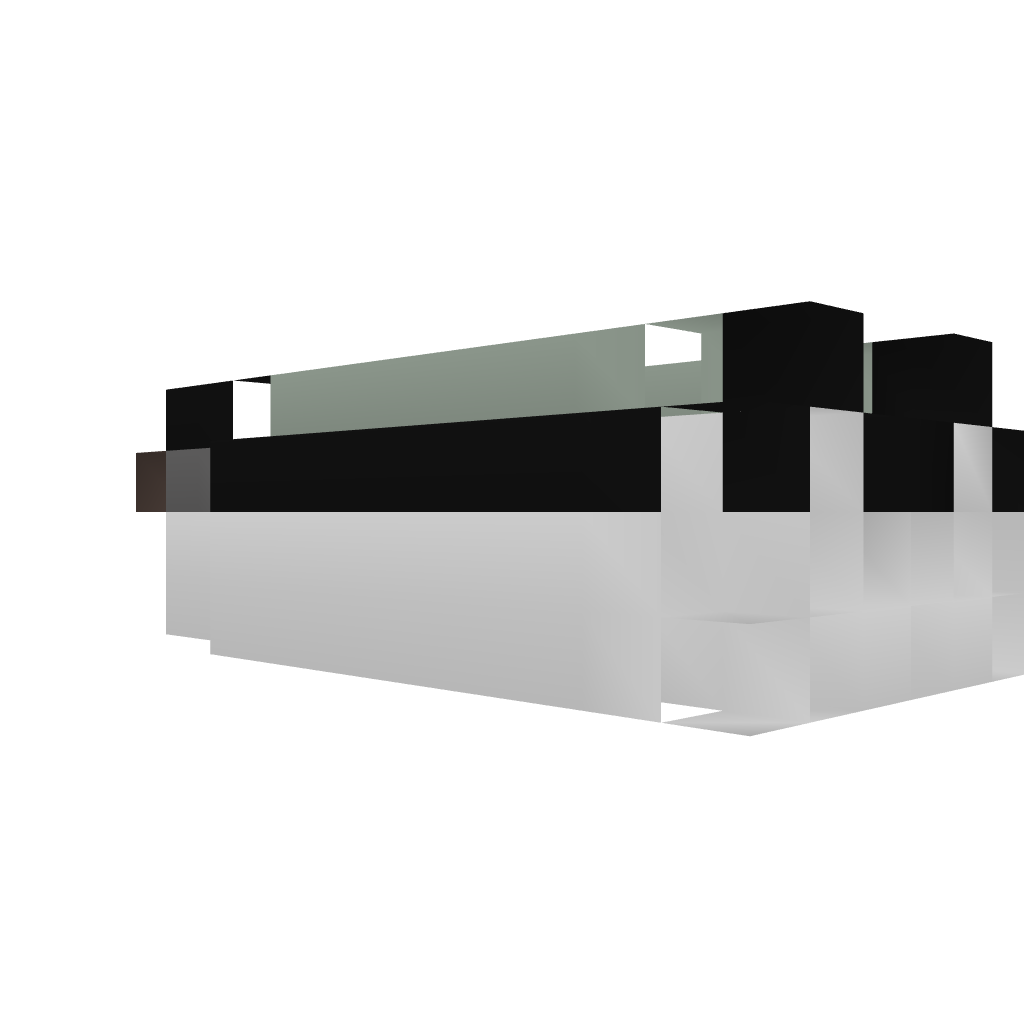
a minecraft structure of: Semi-Auto TNT Cannon By Mate8008